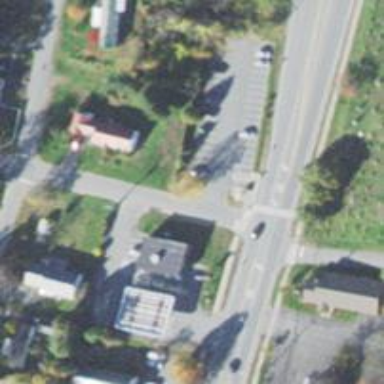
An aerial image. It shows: Marked crossing with zebra markings on the road.